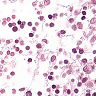
Metastatic tissue present: no